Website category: movie
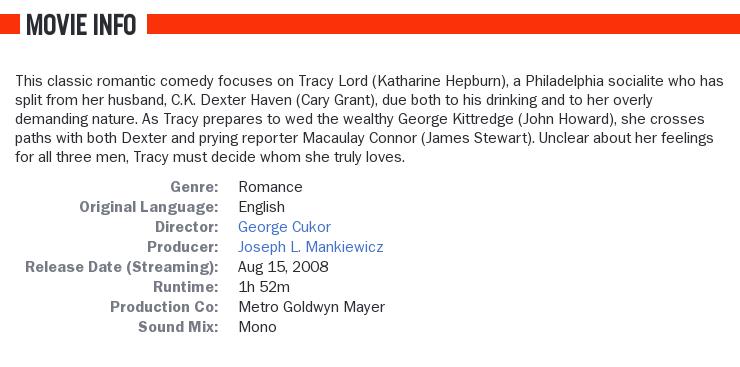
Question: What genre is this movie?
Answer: romance

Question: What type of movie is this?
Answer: romance

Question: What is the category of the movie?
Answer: romance

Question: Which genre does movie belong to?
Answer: romance

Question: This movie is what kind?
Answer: romance

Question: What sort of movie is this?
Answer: romance

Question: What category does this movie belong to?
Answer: romance

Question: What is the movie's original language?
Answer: English

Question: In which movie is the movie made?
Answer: English

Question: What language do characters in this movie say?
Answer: English

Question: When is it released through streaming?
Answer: Aug 15, 2008

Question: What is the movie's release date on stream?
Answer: Aug 15, 2008

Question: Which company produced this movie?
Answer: Metro Goldwyn Mayer

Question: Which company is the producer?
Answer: Metro Goldwyn Mayer

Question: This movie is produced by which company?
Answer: Metro Goldwyn Mayer

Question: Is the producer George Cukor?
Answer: no

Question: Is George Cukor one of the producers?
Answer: no

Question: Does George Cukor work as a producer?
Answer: no

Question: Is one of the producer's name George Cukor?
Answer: no

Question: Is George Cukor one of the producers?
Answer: no

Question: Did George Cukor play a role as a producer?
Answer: no

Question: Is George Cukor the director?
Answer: yes

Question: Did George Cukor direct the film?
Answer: yes

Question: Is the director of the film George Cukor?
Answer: yes

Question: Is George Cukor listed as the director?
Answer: yes

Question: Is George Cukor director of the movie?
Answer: yes

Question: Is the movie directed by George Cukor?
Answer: yes

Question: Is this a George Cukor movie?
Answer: yes

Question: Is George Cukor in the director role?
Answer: yes

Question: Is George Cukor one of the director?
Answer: yes

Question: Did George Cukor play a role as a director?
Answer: yes

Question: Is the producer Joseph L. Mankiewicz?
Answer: yes

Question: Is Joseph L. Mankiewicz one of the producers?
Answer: yes

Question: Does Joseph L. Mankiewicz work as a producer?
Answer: yes

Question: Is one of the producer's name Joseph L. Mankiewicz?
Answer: yes

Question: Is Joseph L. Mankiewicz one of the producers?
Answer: yes

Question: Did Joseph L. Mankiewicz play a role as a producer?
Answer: yes

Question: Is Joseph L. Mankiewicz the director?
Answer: no

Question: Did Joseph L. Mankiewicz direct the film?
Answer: no

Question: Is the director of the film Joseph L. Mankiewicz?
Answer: no

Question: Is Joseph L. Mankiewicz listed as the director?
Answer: no

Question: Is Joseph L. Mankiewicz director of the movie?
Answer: no

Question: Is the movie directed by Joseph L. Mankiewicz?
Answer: no

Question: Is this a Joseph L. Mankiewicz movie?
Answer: no

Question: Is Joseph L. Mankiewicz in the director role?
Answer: no

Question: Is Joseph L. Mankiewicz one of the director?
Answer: no

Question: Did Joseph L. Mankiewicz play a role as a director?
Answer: no